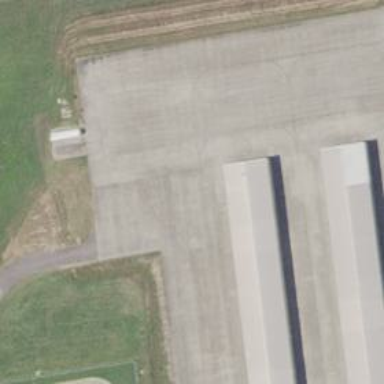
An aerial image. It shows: View of taxiway at the airport.